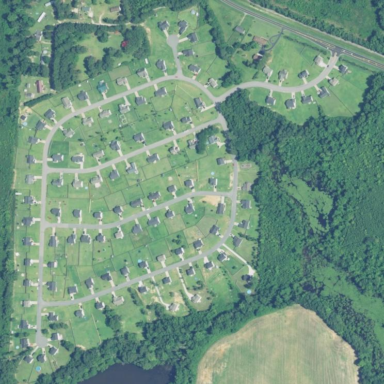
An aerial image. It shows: This residential area consists of single-family homes.